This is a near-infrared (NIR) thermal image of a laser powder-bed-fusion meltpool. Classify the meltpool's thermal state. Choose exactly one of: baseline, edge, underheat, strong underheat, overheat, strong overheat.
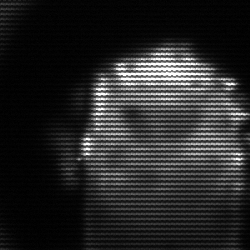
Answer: baseline